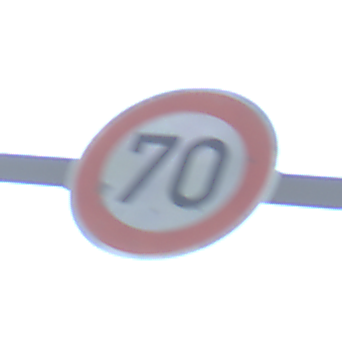
Verkehrszeichen: Geschwindigkeit70
Umgebung: Outdoor, Nature
Tageszeit: Midday
Wetter: Clear
Licht: Natural
Jahreszeit: NotSpecified
Kontrast: HighContrast